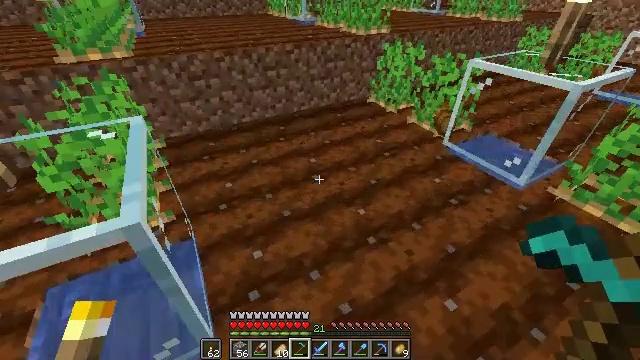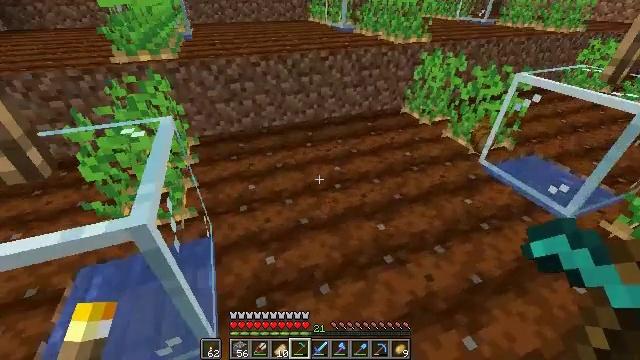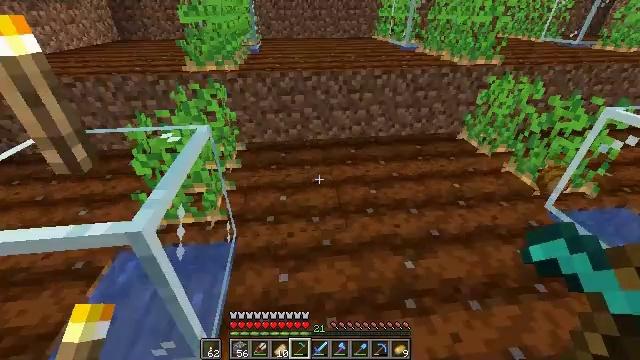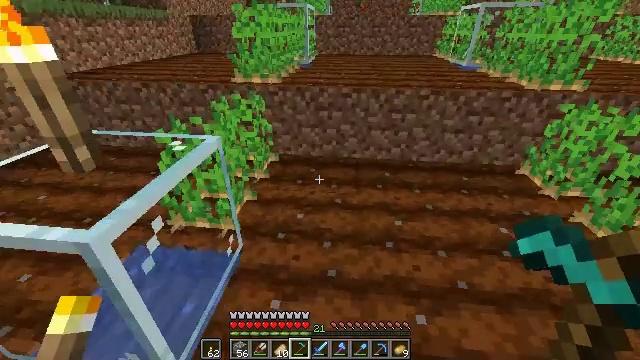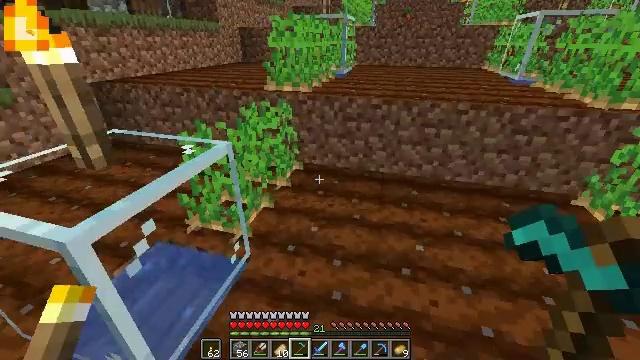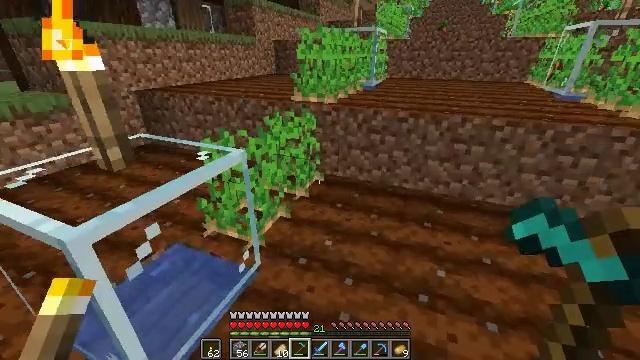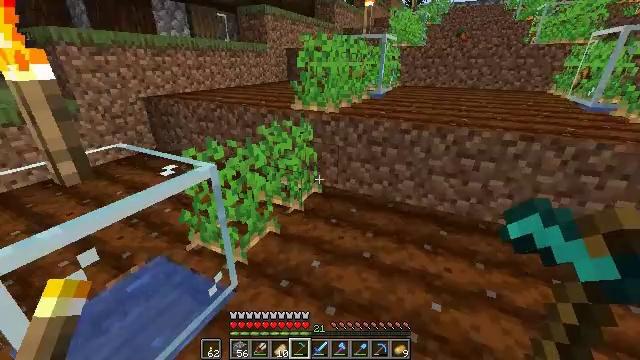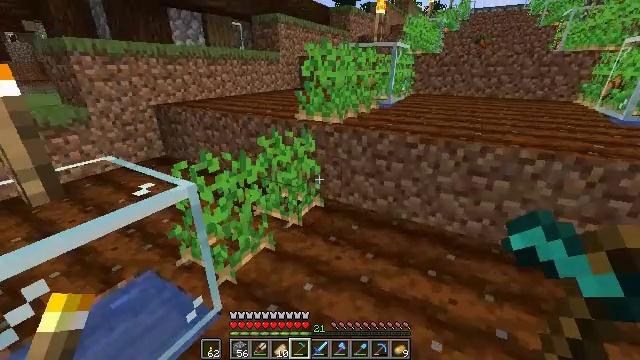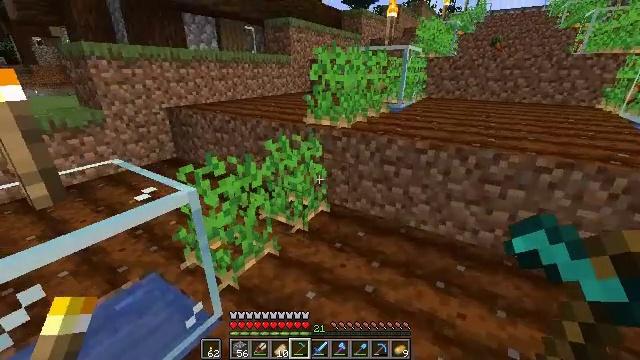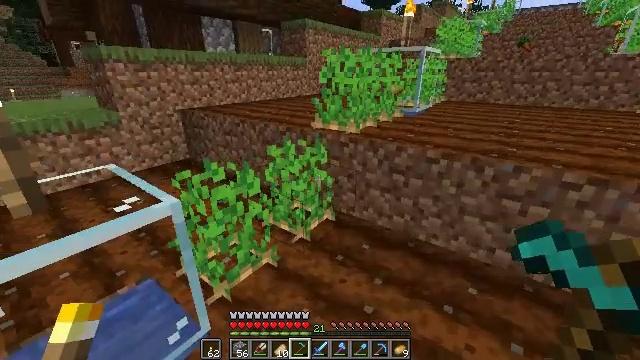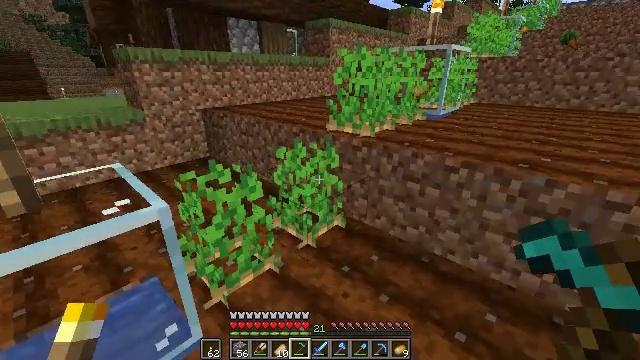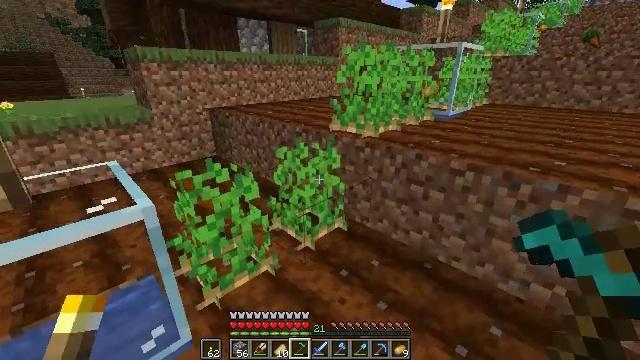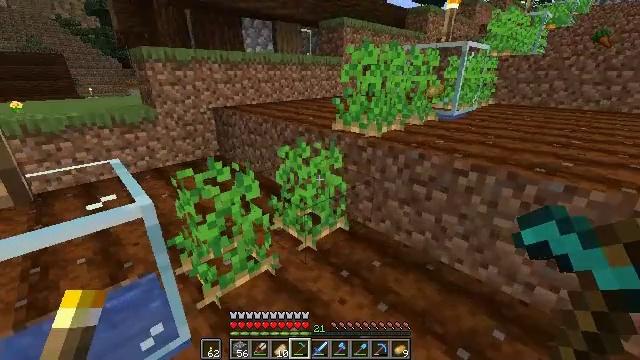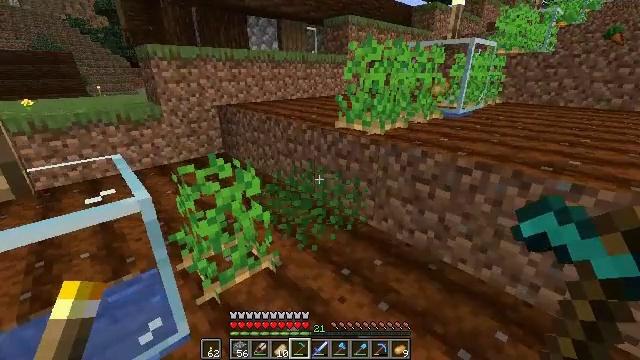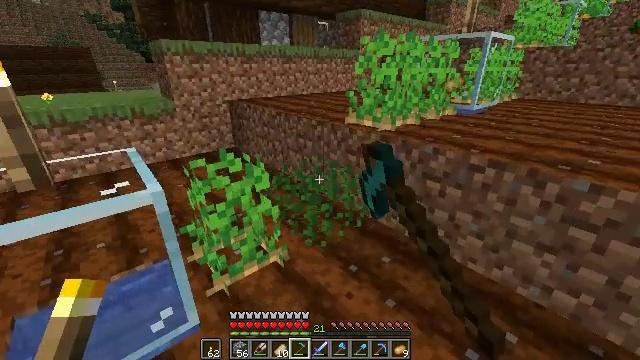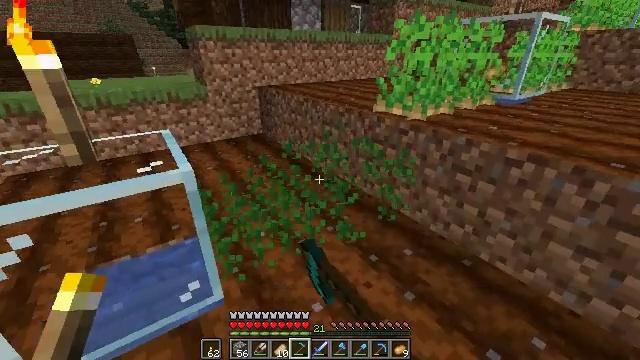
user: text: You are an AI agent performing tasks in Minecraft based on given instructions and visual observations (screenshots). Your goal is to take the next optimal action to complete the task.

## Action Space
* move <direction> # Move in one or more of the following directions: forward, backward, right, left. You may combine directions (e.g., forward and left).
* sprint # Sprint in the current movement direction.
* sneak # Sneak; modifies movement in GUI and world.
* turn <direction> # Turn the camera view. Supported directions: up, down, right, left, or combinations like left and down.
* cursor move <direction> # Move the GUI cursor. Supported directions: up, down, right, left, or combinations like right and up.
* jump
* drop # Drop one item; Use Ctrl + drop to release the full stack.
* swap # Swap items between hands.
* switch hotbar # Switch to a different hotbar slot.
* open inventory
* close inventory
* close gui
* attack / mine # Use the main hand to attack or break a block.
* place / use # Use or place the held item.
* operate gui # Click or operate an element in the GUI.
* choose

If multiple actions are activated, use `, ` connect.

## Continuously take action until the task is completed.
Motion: motion action
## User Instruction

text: Break the potato plant to gather potatoes.
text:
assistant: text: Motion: move forward and move right, turn left and up
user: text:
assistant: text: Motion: move forward and move right, turn left and up
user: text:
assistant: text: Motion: move forward and move right, turn left and up
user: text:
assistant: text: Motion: move forward and move right, turn left and up
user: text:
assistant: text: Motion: move forward and move right, turn left and up
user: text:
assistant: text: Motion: move forward and move right, turn left and up
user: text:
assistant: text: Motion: move forward and move right, turn left and up
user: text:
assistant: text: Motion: move forward and move right, turn left
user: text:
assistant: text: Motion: move forward and move right, turn left
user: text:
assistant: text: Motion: turn left
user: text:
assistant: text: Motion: turn left
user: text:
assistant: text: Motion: turn left
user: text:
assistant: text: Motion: turn left, attack / mine
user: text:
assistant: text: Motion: turn left, attack / mine
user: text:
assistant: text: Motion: turn left and down, attack / mine
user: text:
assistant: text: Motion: turn left and down, attack / mine
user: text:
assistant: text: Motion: turn left and down
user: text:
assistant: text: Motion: turn left
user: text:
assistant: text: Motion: no_op
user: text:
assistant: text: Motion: no_op
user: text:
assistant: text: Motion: no_op
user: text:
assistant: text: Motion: attack / mine
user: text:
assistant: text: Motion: attack / mine
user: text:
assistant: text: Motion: turn right and up, attack / mine
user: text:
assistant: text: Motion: move forward, turn right and up
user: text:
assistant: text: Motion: move forward, turn right and up
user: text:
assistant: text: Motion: move forward, turn right and up
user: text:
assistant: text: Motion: move forward, turn right and up
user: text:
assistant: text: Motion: move forward, turn right and up
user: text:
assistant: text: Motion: turn right and up